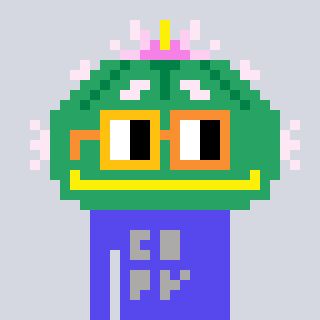
a pixel art character with square yellow and orange glasses, a peyote-shaped head and a computerblue-colored body on a cool background